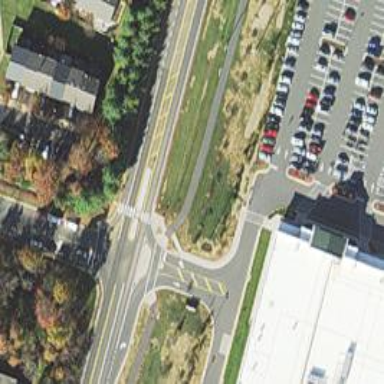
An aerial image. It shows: Footway crossing.